Question: I am trying to import a database but I keep getting an error. Could anyone tell me what this means?

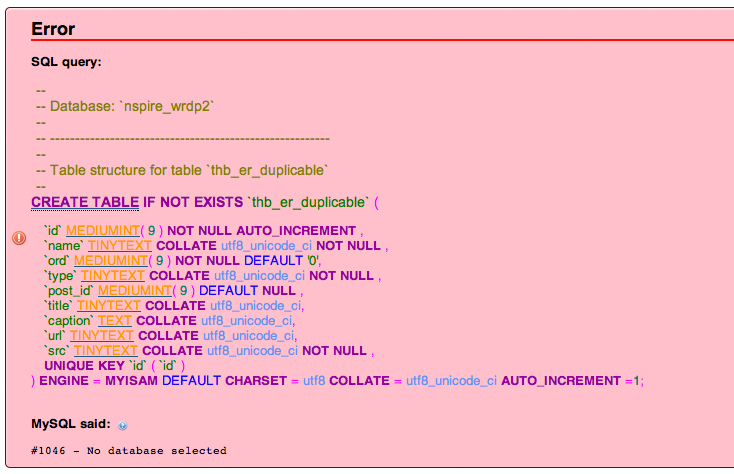
Answer: You are trying to create a table, but have not said what database you want to create a table in. Try manually creating an empty database, and create the table in that.